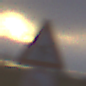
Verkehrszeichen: FlugbetriebRechts
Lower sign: UeberholverbotKraftfahrzeuge
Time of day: SunriseSunset
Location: Outdoor (Urban)
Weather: Overcast
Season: NotSpecified
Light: Natural